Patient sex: F
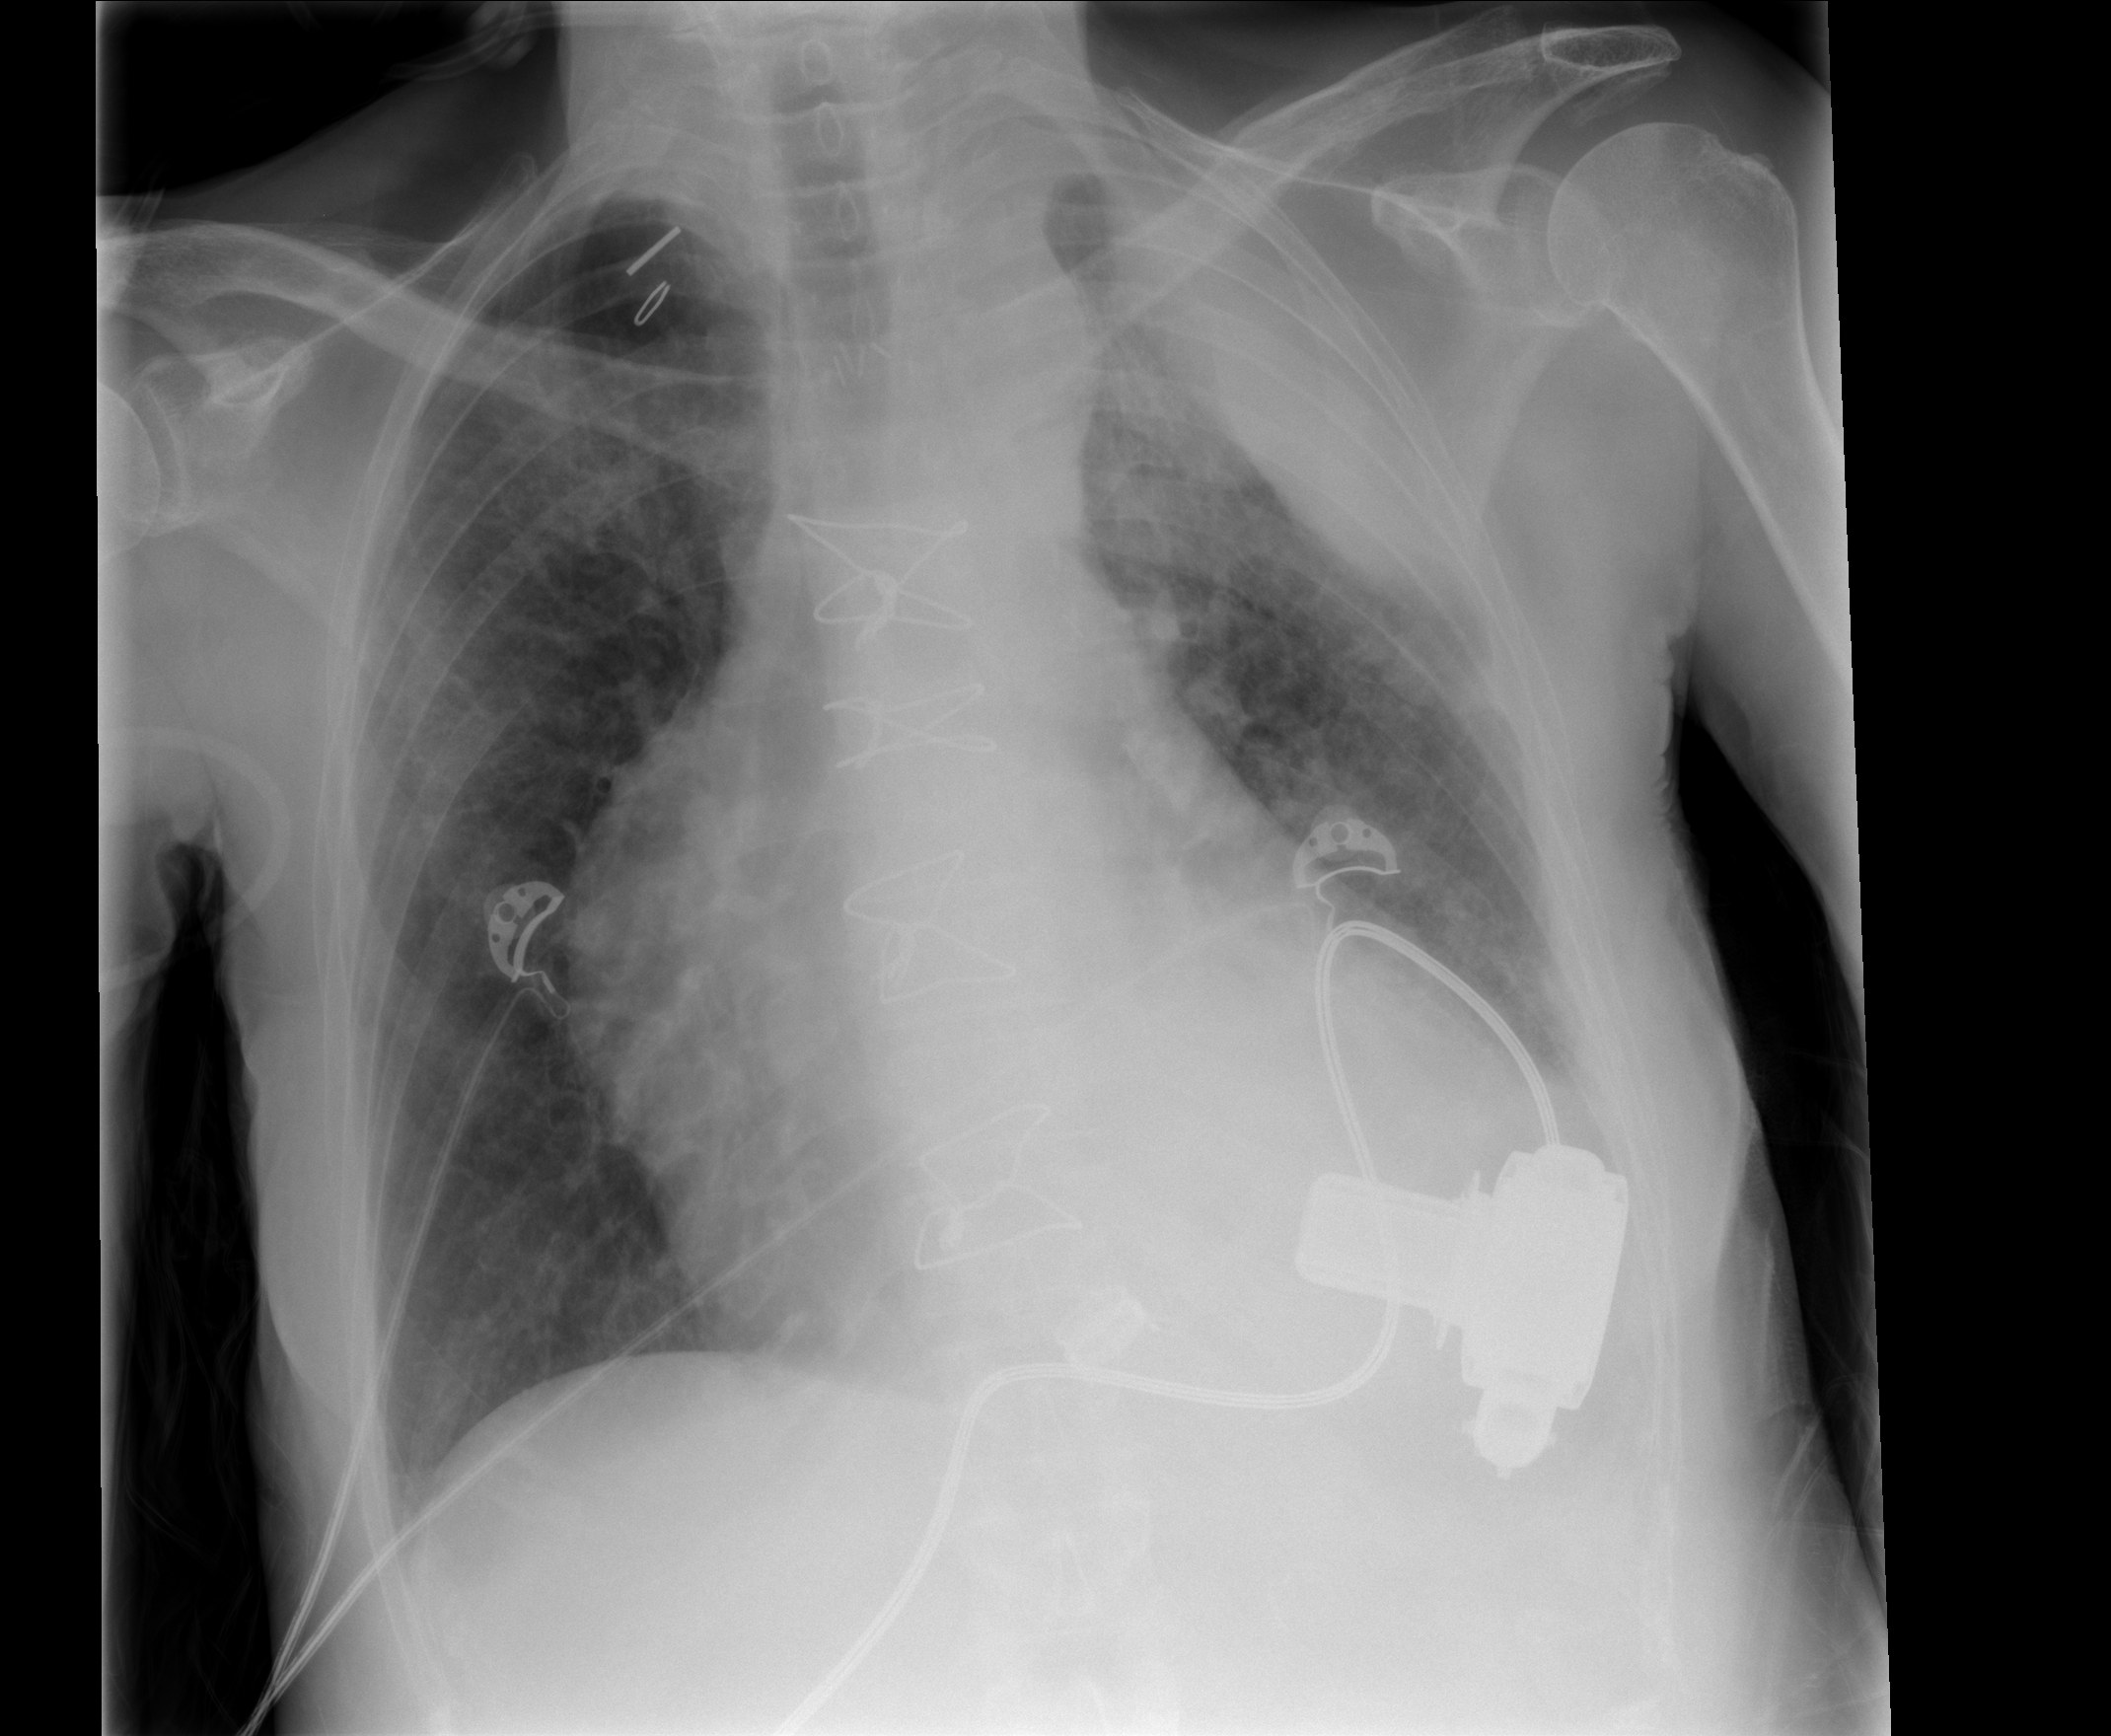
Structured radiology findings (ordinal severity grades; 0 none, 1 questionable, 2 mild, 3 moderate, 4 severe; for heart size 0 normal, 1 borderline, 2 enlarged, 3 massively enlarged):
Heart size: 3
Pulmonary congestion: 0
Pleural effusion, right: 0
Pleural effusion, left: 2
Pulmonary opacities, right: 0
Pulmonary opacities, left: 1
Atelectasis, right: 0
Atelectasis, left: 2